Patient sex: M
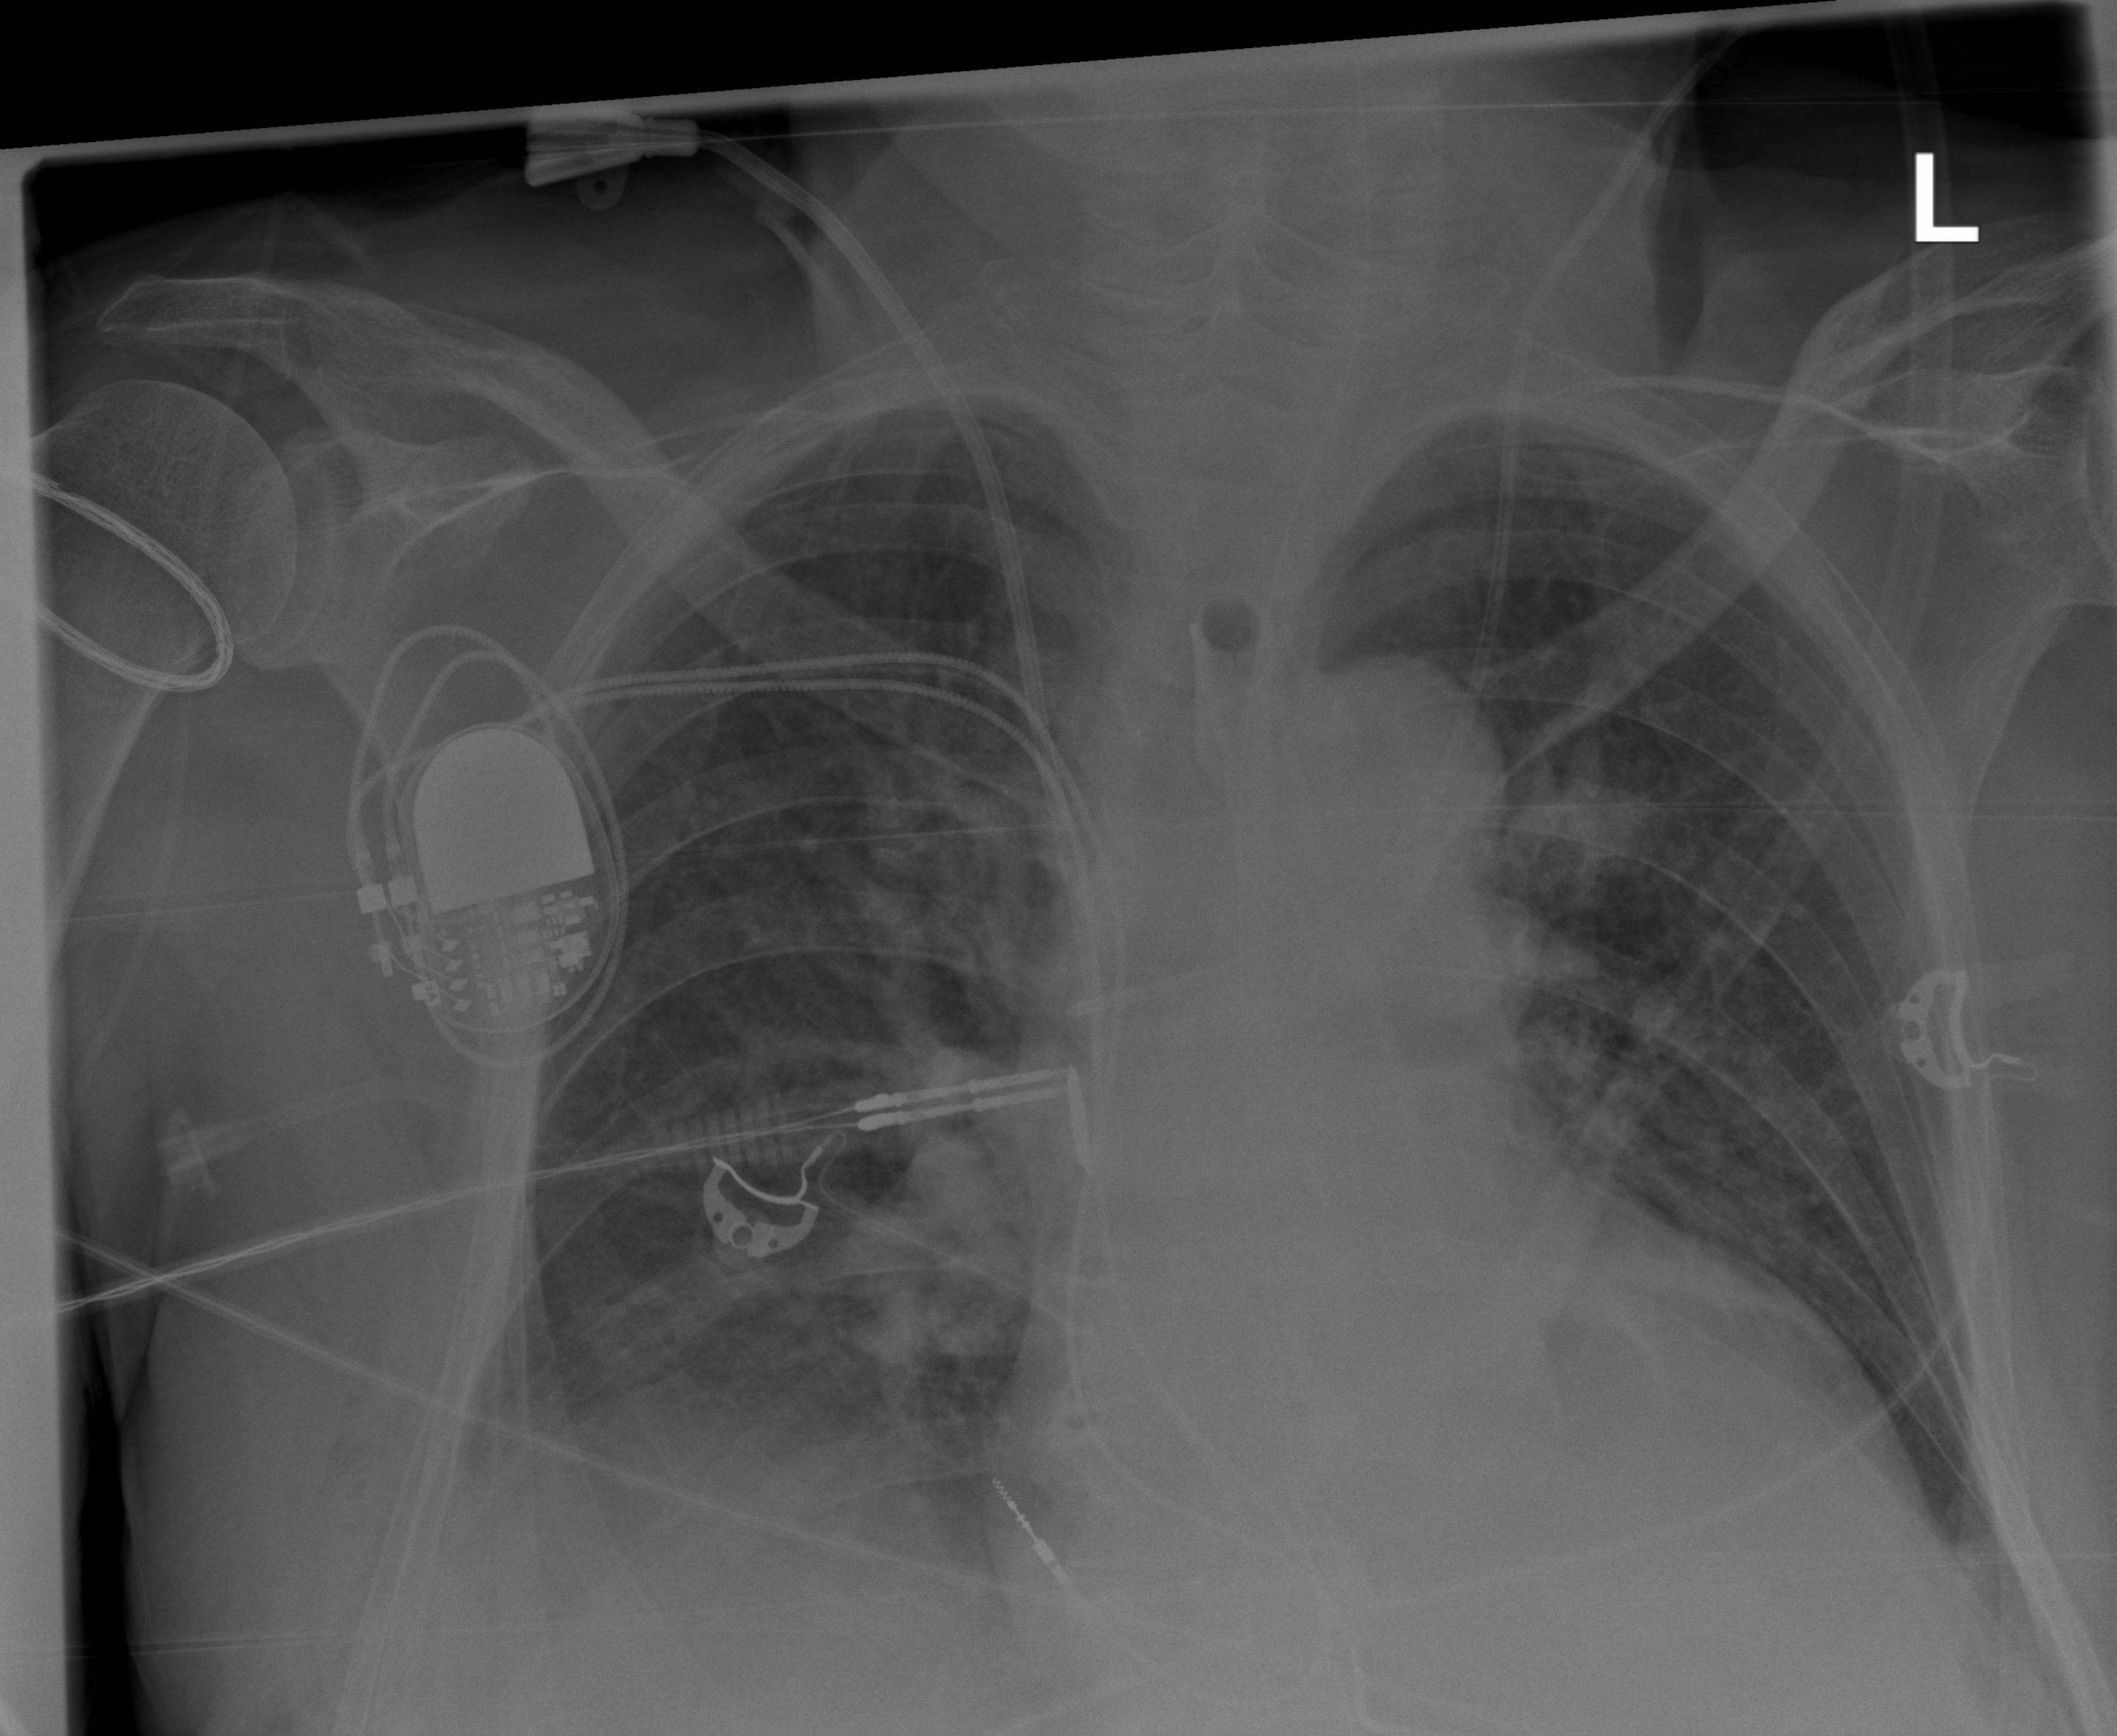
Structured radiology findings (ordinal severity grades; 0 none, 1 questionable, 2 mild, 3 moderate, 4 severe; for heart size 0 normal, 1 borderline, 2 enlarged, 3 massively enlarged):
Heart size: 2
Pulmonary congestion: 2
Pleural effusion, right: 2
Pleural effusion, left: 2
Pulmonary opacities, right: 2
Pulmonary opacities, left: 1
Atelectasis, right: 2
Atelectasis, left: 2